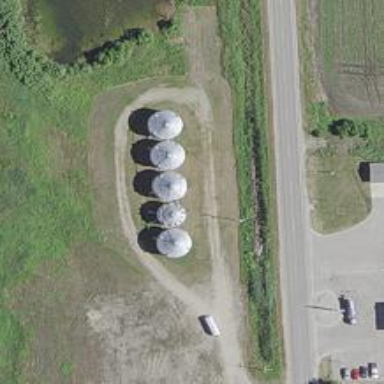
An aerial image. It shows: Silo.